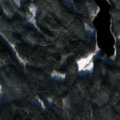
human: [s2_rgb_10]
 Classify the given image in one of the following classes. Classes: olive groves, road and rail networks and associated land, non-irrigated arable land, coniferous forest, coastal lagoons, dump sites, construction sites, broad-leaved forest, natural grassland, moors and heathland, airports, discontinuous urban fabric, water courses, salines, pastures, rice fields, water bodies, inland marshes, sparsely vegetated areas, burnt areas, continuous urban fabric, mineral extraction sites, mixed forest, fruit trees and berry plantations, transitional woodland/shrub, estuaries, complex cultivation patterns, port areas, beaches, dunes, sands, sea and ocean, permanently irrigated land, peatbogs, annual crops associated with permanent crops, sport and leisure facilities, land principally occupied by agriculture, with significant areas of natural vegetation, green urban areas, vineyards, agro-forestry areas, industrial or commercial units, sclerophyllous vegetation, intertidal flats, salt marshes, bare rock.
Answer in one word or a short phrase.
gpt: coniferous forest, mixed forest